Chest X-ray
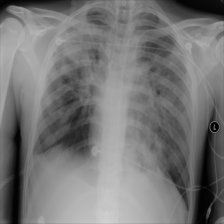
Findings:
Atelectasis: negative
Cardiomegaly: negative
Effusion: negative
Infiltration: negative
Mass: negative
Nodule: negative
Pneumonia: negative
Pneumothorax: negative
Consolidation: positive
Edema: negative
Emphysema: negative
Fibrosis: negative
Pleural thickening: negative
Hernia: negative